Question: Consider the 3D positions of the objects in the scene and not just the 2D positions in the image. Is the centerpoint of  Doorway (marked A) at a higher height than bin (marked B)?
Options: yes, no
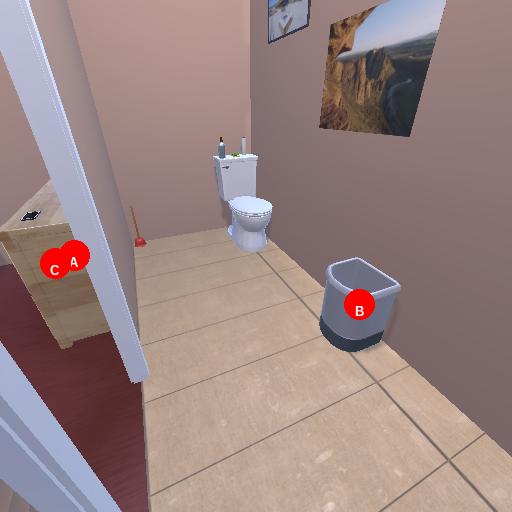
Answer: yes